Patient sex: F
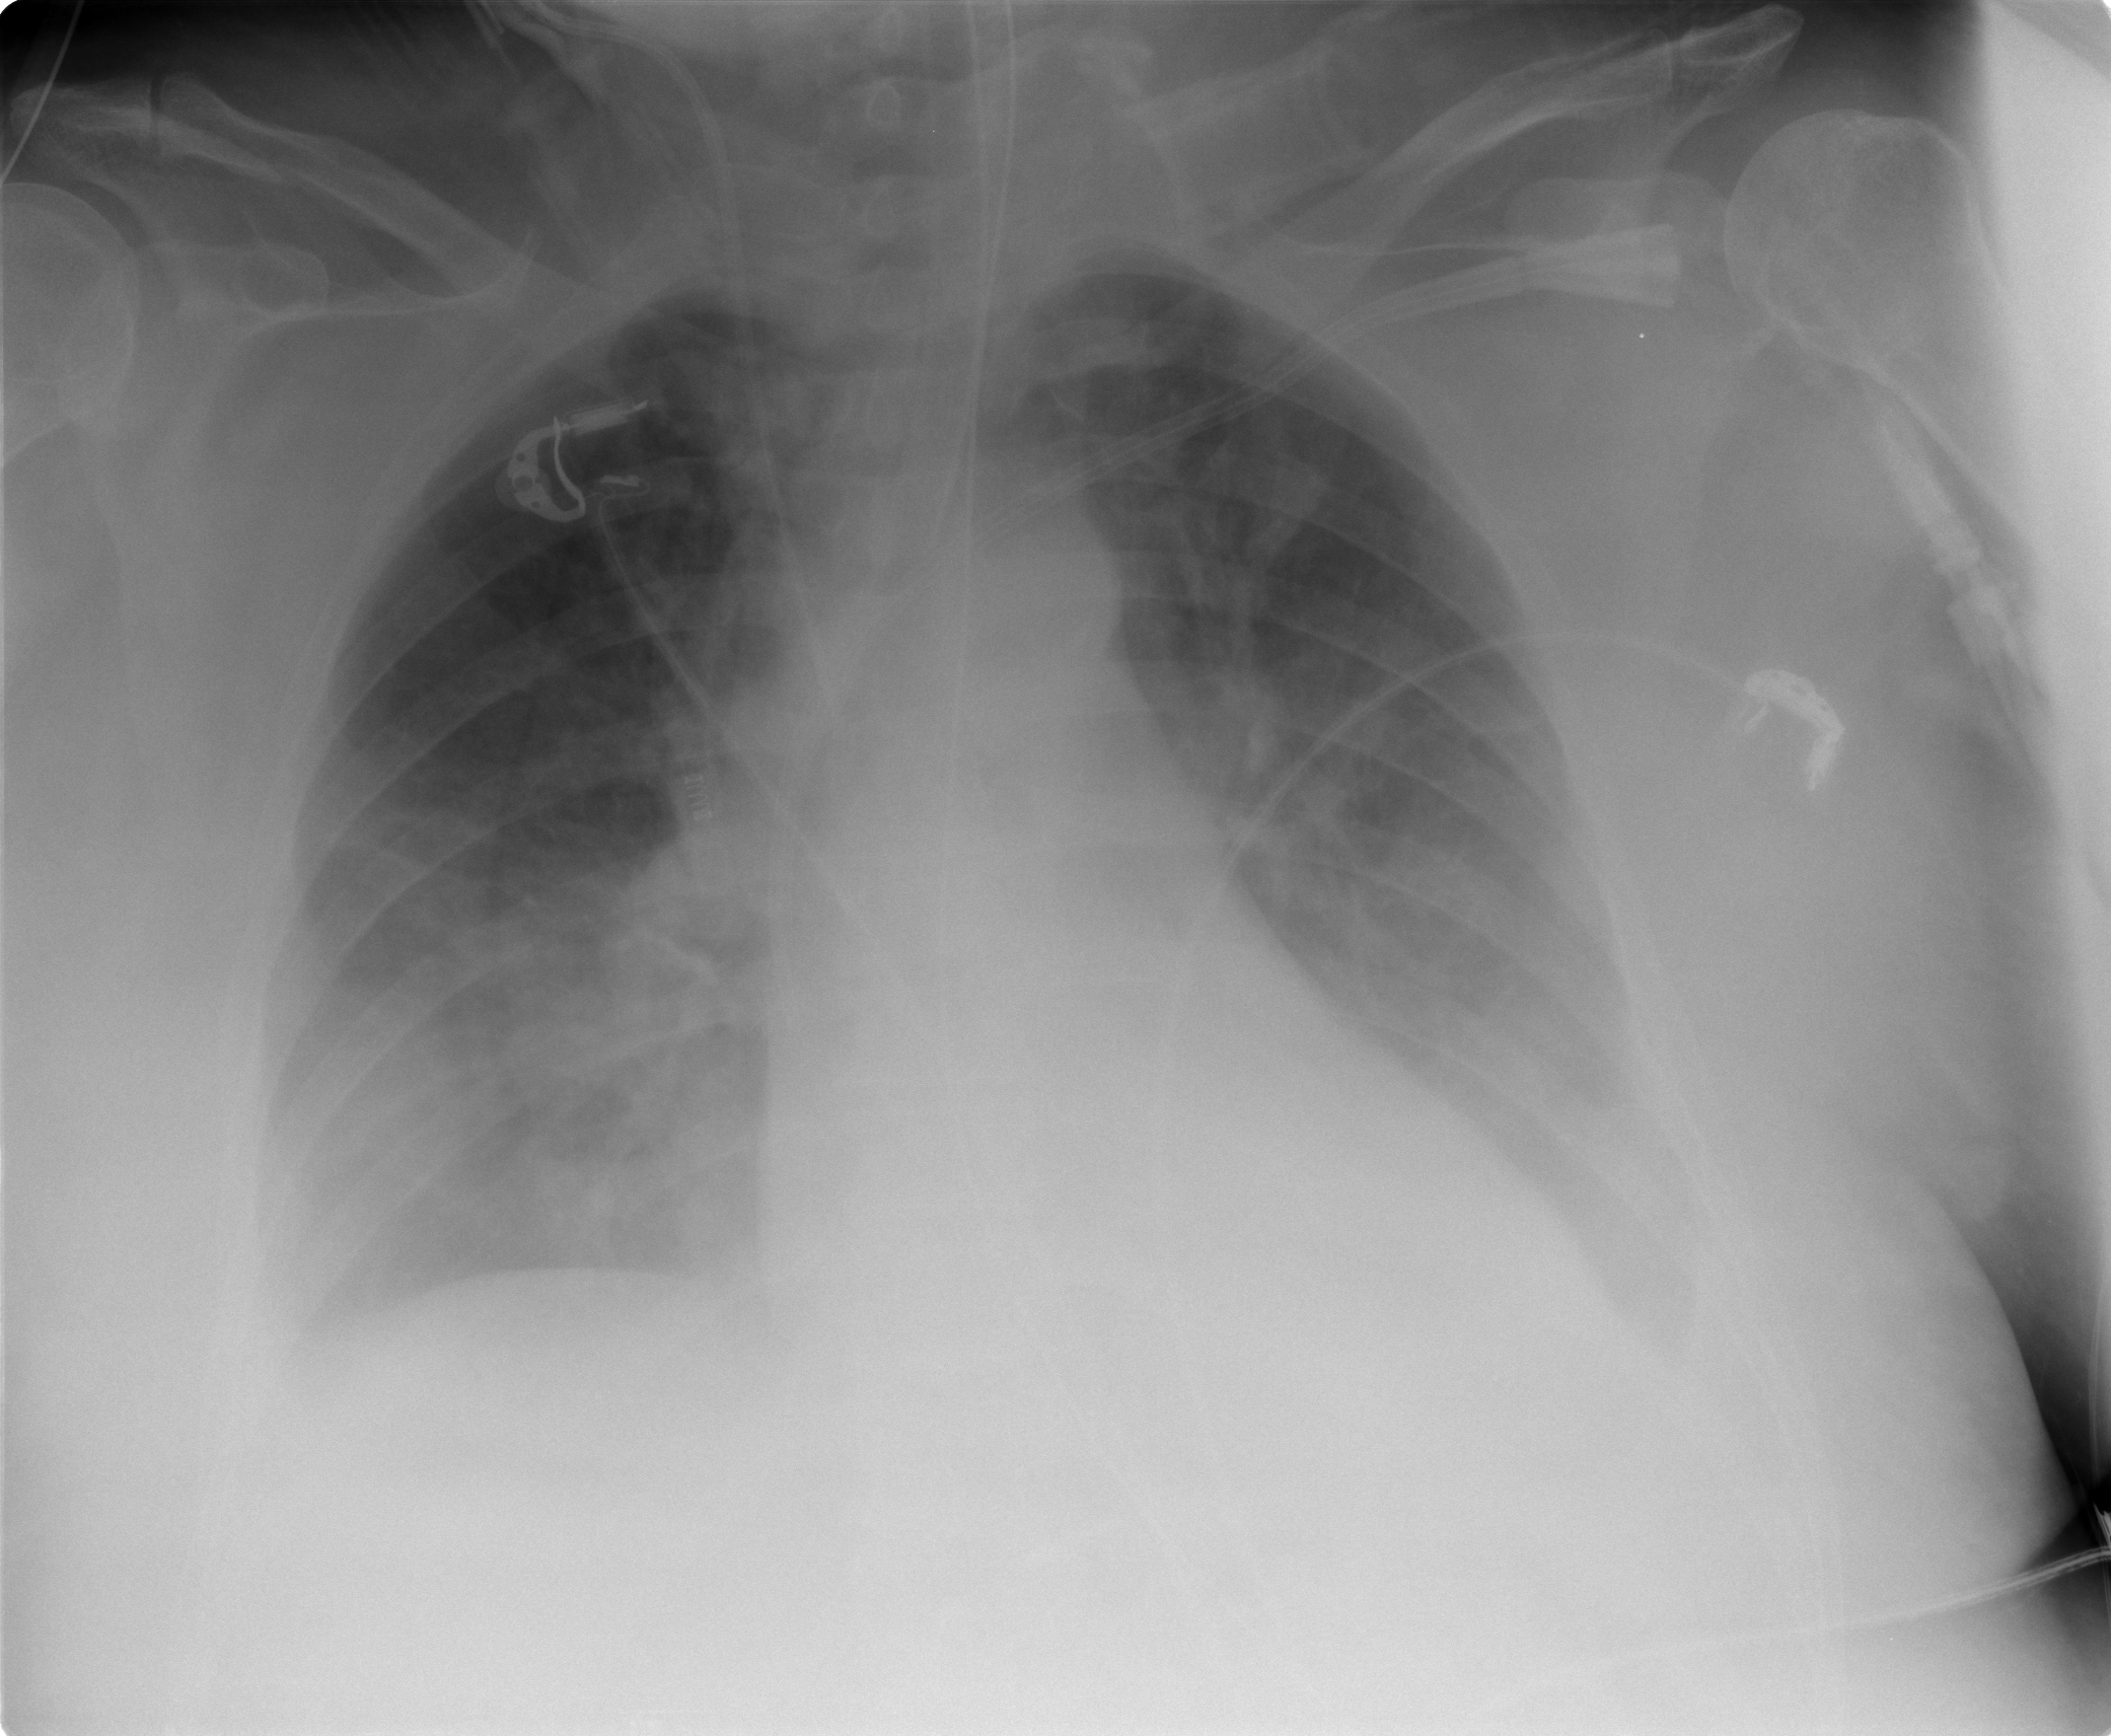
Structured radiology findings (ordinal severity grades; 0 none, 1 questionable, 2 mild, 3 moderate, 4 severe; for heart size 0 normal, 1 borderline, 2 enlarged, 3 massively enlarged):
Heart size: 2
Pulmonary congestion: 0
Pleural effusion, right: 2
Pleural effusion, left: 2
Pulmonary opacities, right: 0
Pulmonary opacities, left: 0
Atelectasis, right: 2
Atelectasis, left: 2